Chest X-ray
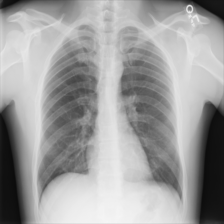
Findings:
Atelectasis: negative
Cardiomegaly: negative
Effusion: negative
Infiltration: negative
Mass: negative
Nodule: negative
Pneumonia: negative
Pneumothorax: negative
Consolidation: negative
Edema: negative
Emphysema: negative
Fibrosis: negative
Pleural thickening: negative
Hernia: negative